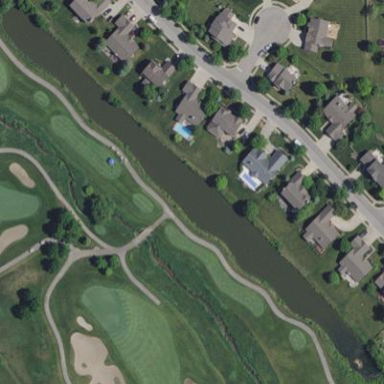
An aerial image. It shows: Picturesque scene of golf course with lateral water hazard.